Question: I've been trying to make a library in Dart and import it in my project. Though for some reason it won't do it.
Here's how it looks:

It says it can't find the library, though the path is correct. I also tried a bunch of other paths:
- - - - - - - - - -
Note: The project I'm trying to import this library into is located somewhere totally different on my harddrave (my dropbox folder.)
Anyone knows what I should use as path, or how I can import the library properly?
Thanks!
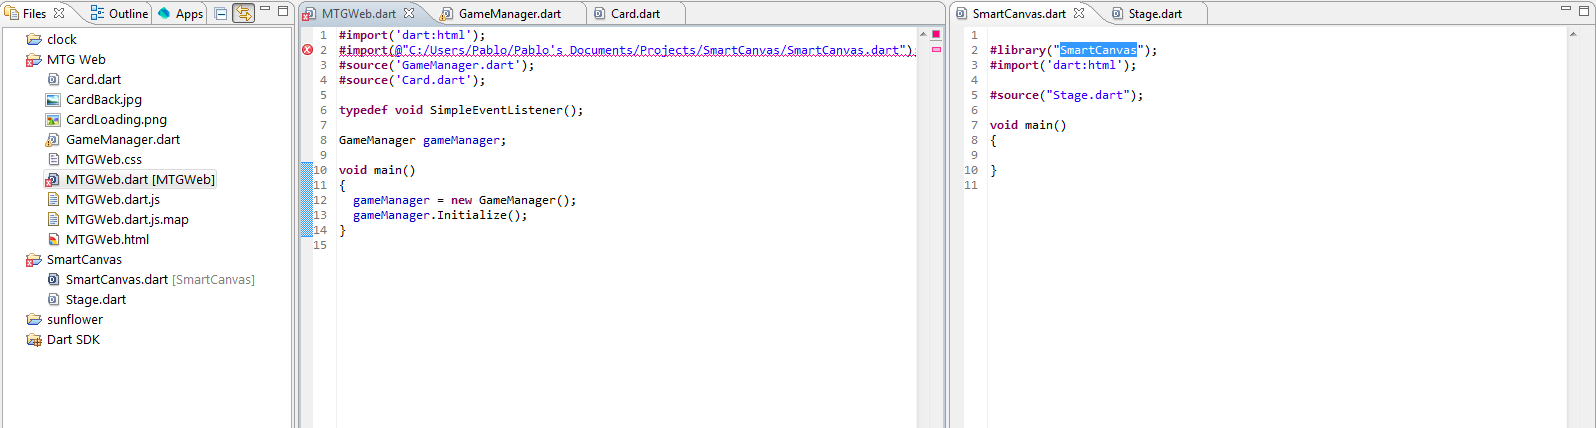
Answer: Try this for windows
'''
#import('/c:/users/pablo/pablo's documents/projects/smartcanvas/smartcanvas.dart');
'''